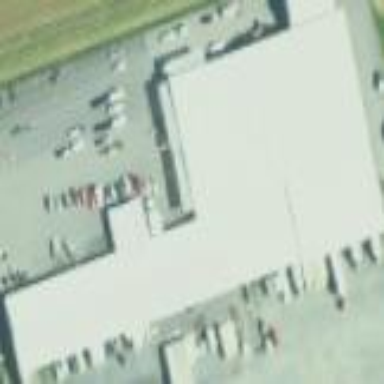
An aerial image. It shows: Marketplace building.